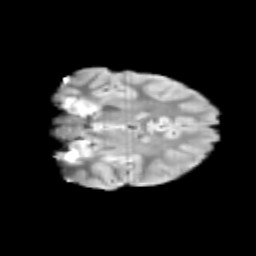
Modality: T2w
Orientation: coronal
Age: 9
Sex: female
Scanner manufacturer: siemens
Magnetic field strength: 3 T
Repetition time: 3.8 s
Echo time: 0.07 s